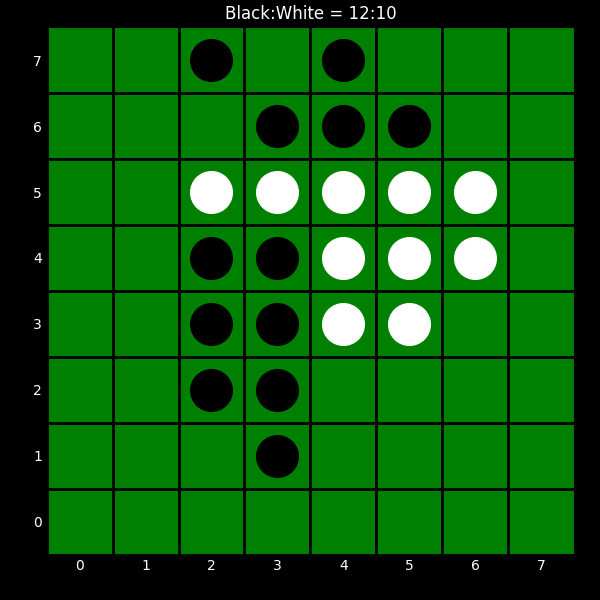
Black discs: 12
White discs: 10